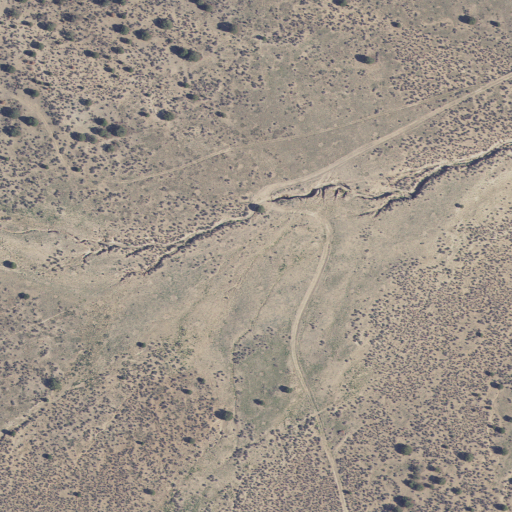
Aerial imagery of plain(s) in Utah named Horse Flat containing only shrub